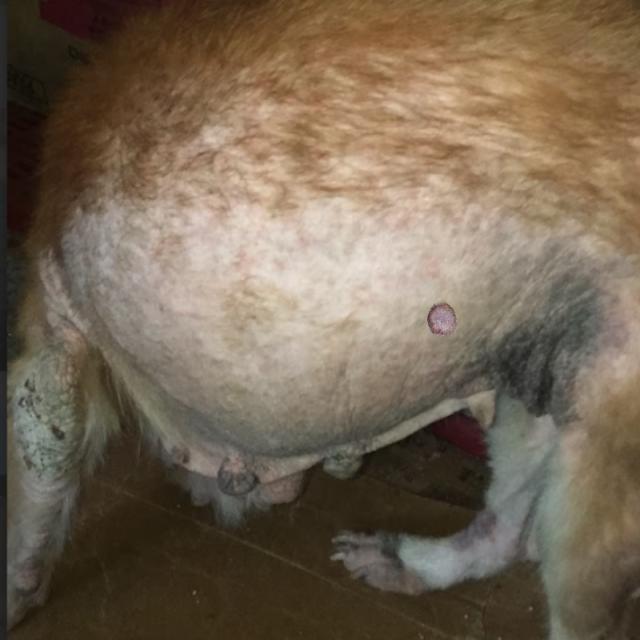
Canine ringworm (Dermatophytosis) — fungal infection caused by Microsporum or Trichophyton. Presents with circular alopecia, scaling, crusting, and broken hairs.